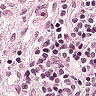
Metastatic tissue present: no